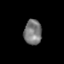
Tissue: skin
Cell type: Epithelial cells
Senescence score: 0.2141
Nuclear area (px): 436
Mean DAPI intensity: 121.362